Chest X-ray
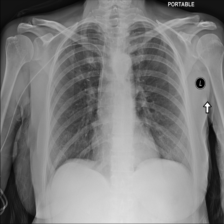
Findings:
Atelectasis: negative
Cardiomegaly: negative
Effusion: negative
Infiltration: negative
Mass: negative
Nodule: negative
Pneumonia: negative
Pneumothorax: negative
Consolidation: negative
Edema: negative
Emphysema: negative
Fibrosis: negative
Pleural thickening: negative
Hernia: negative